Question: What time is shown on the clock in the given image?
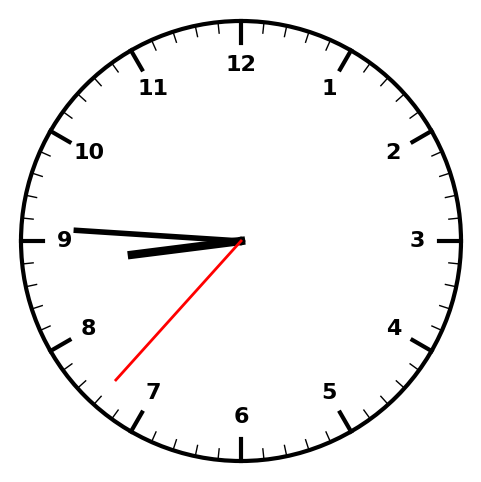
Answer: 08:45:37